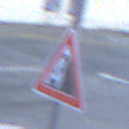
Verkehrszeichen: SteinschlagRechts
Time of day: SunriseSunset
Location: Outdoor (Suburban)
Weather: PartlyCloudy
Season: NotSpecified
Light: Natural